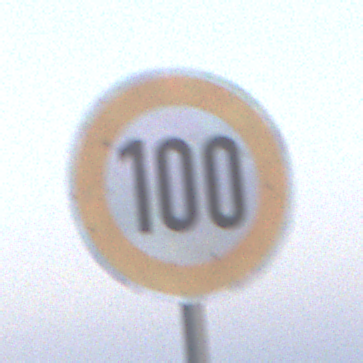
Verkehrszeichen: Geschwindigkeit100
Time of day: SunriseSunset
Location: Outdoor (Suburban)
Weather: Clear
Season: NotSpecified
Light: Natural